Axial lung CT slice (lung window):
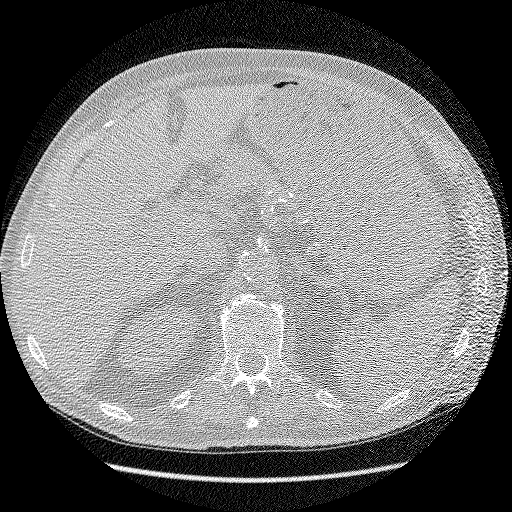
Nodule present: no